Question: What would be computationally-efficient ways to select elements touching the top edge of browser window viewport as the page is scrolled?
See attached image. Green elements are selected because they are touching the top edge.

An example of how I'll use this is to fade elements that are going off-screen. There may be hundreds of them on the page. Imagine a page like Pinterest. Computing offset and scrollTop for hundreds of them at the rate of scroll event, even if throttled still feels really inefficient.
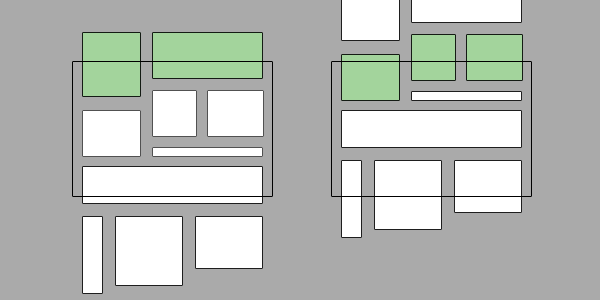
Answer: This is what I came up with. I think that it could be improved upon by caching the scrollTop values, but this is pretty good. I have included the framework for caching the boxtops, but not the implementation code. I have also only implemented scrolling down to hide divs. I have left reshowing them on upscroll as an exercise for you.
When the window is scrolled we get the last hidden div. We know that everything before this div is already hidden. Then use a 'while next element is off the screen' hide it. As soon as a div isn't off the screen we abort. Thus saving time from iterating through the entire list.
<URL>
'''
//track whether user has scrolled up or down
var prevScrollTop = $(document).scrollTop();
$(document).scroll(function() {
var currentScrollTop = $(this).scrollTop();
if (currentScrollTop > prevScrollTop) {
//down
var lasthiddenbox = $('.fadeboxhidden:last');
var nextbox = (lasthiddenbox.length > 0) ? lasthiddenbox.next('.fadebox') : $('.fadebox:first');
while (nextbox.length) {
console.log('box: ' + nextbox.offset().top + ' scroll: ' + currentScrollTop);
if (nextbox.offset().top < currentScrollTop) {
nextbox.animate({ opacity: 0 }, 3000).addClass('fadeboxhidden');
}
else { return; }
nextbox = nextbox.next('.fadebox:first');
}
} else {
//up
}
prevScrollTop = currentScrollTop ;
});
//create an object to hold a list of box top locations
var boxtops = new Object;
//gather all boxes and store their top location
$('.fadebox').each( function(index) {
//you may want to dynamically generate div ids here based on index. I didn't do this
//because i was already using the id for positioning.
var divid = $(this).prop('id');
boxtops[divid] = $(this).offset().top;
//console.log(boxtops[divid]);
});
'''